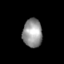
Tissue: skin
Cell type: Epithelial cells
Senescence score: 0.2005
Nuclear area (px): 543
Mean DAPI intensity: 149.425